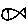
Label: fish